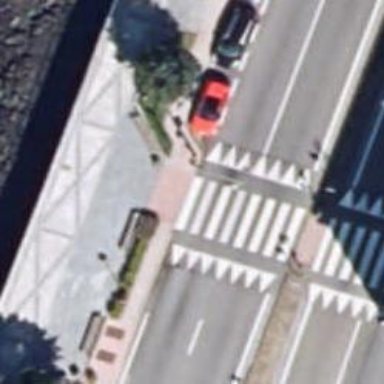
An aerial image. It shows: Marked road crossing.